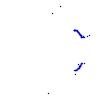
Particle: proton